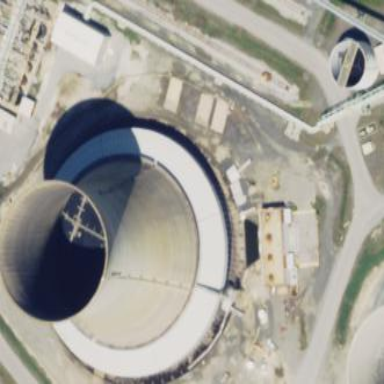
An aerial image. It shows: Building with cooling tower that serves as man-made structure.